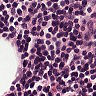
Metastatic tissue present: no